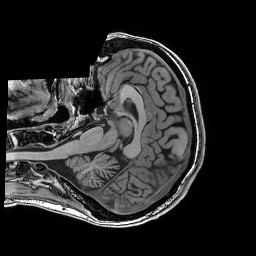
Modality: T1w
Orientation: axial
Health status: healthy
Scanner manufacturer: philips
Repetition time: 0.007547 s
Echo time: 0.0035 s